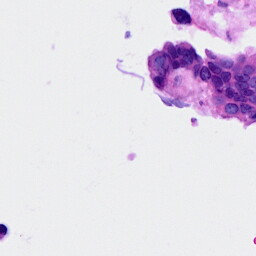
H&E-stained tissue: Ovarian